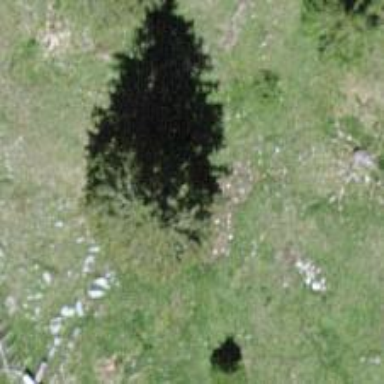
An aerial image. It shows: Needle-leaved tree in nature.